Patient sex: M
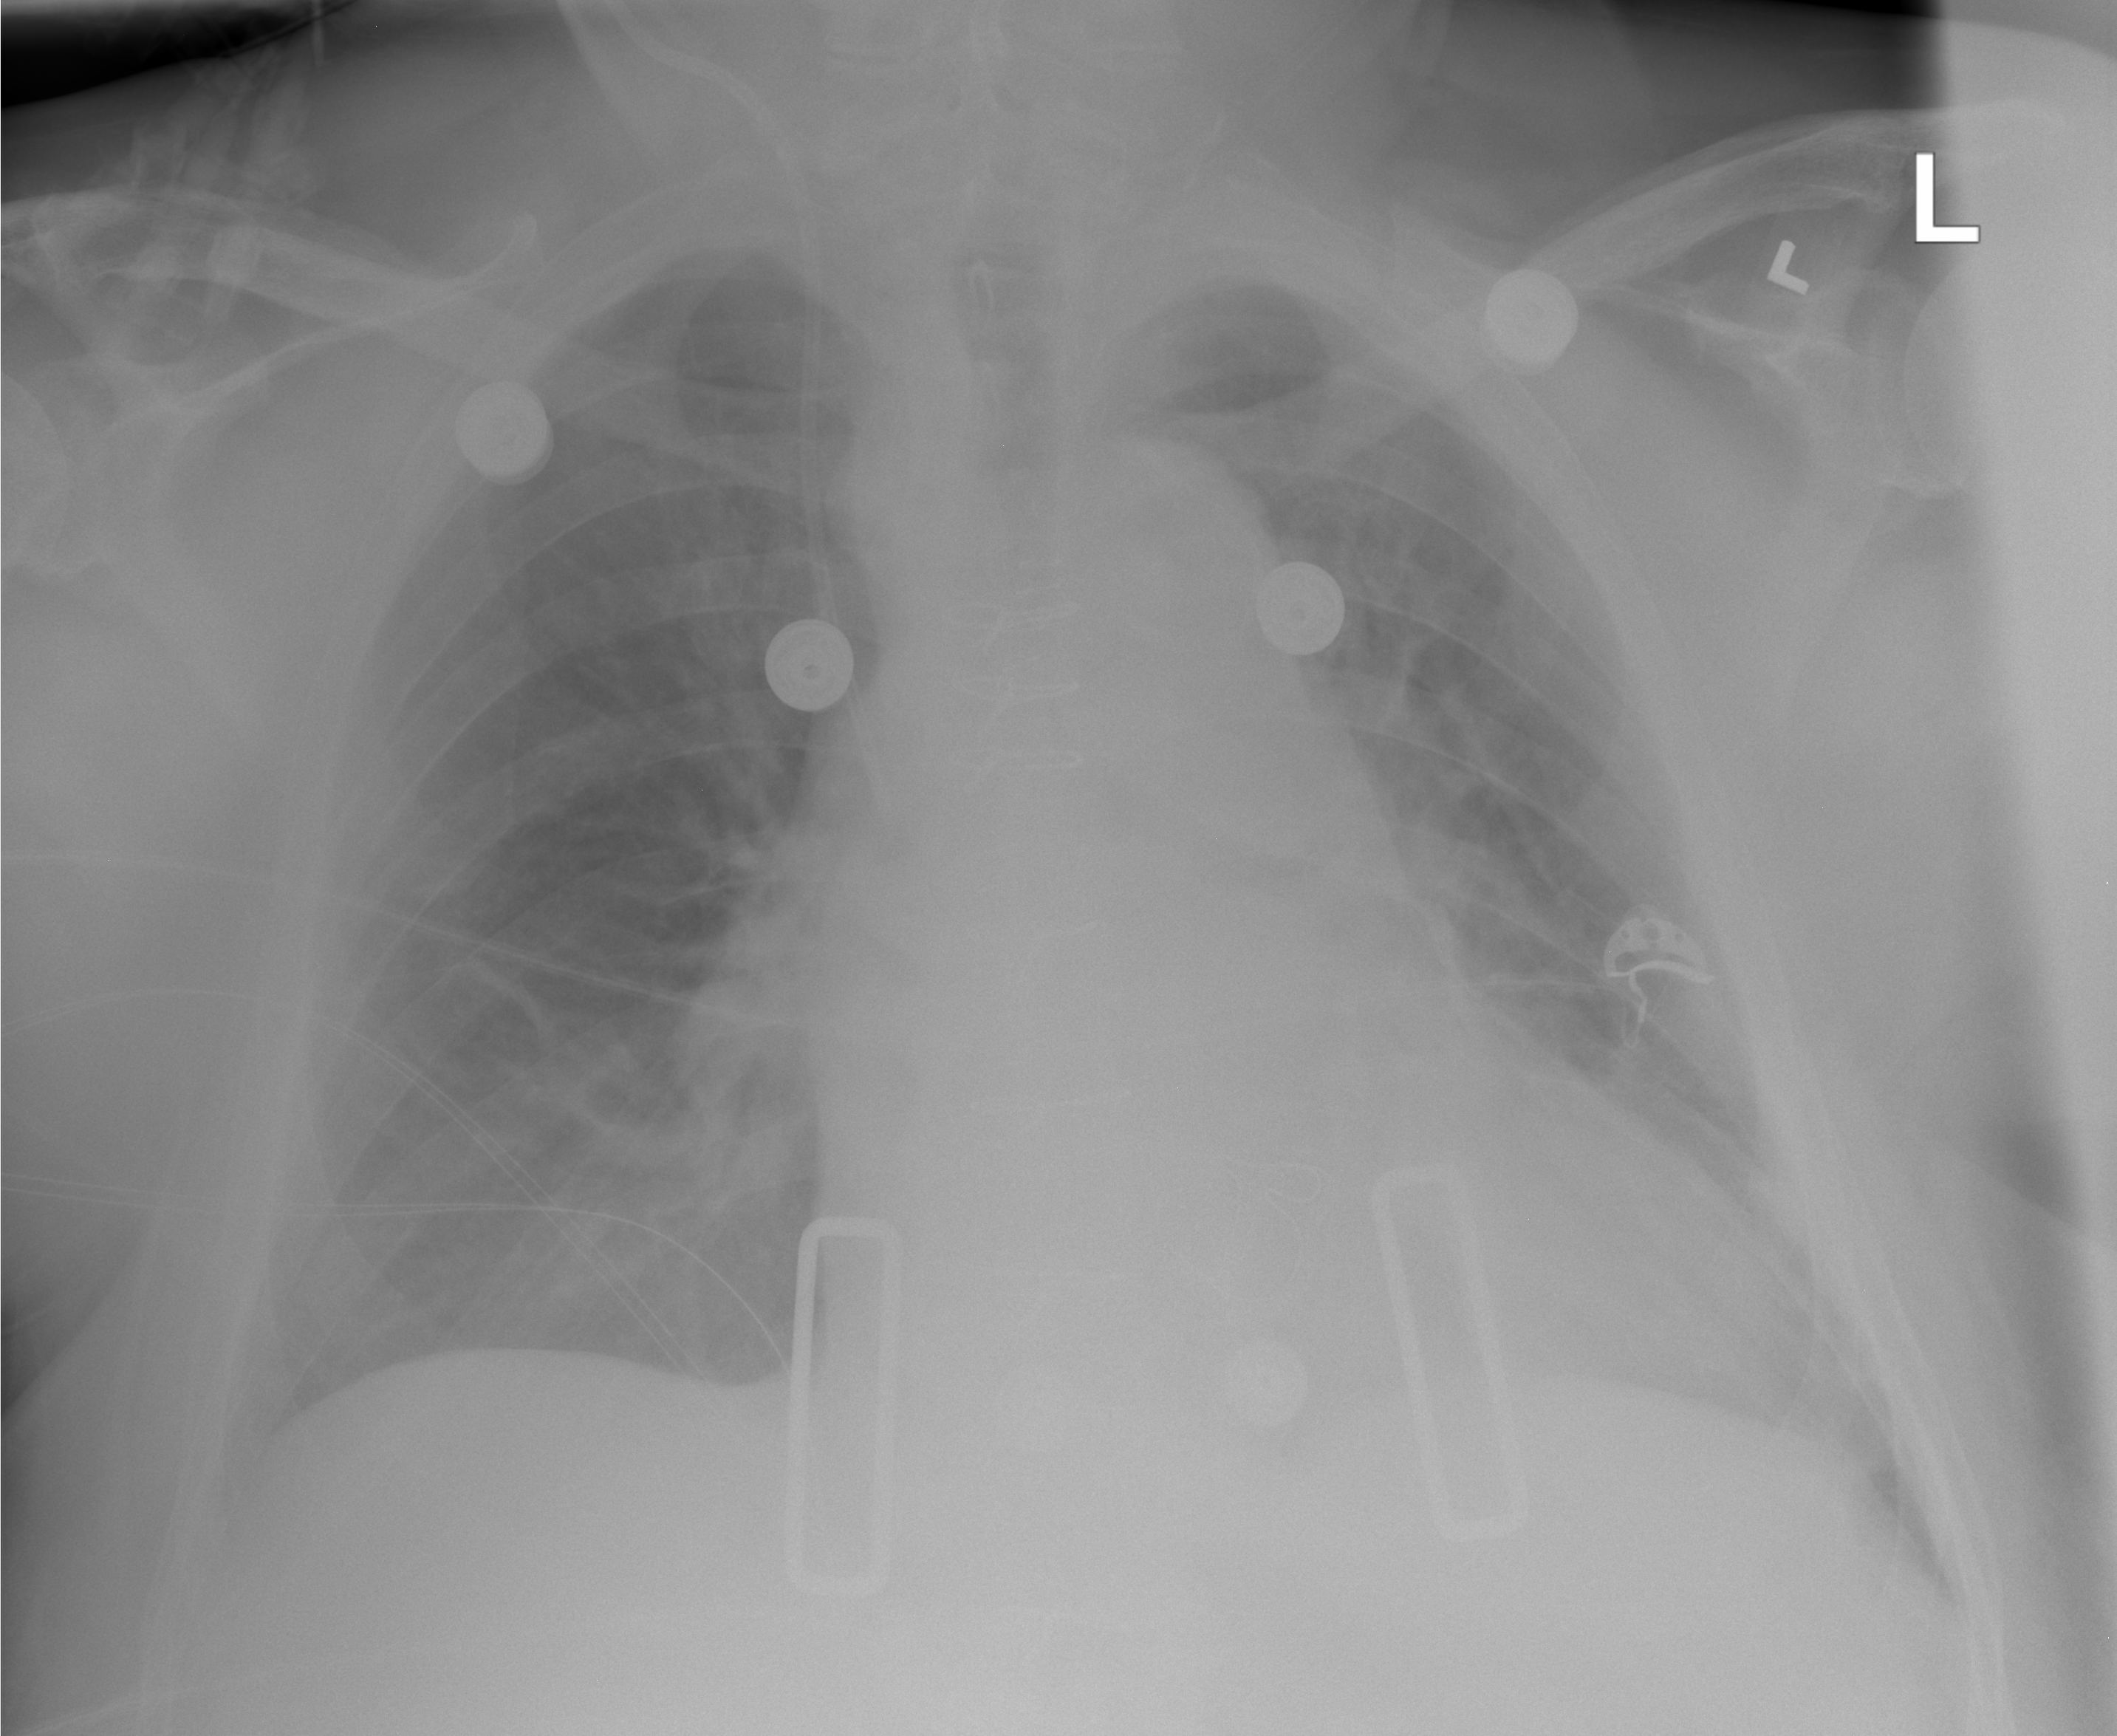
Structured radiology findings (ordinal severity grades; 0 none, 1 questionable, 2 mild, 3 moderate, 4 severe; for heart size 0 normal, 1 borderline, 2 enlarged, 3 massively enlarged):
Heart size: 2
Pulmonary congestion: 1
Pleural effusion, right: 0
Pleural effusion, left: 0
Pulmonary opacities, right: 0
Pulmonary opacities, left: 0
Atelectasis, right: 0
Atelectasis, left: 2